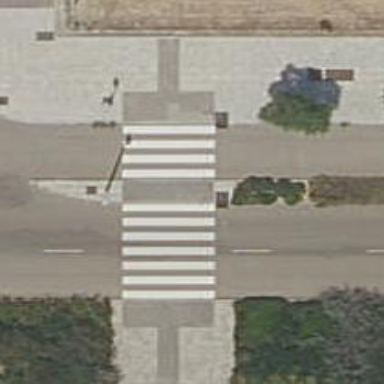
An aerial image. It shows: Uncontrolled road crossing.